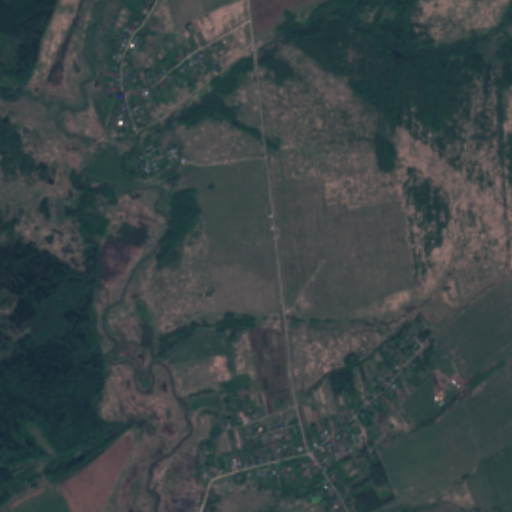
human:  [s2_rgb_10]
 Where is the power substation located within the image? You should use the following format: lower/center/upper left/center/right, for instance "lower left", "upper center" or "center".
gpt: The power substation is located in the lower right of the image.
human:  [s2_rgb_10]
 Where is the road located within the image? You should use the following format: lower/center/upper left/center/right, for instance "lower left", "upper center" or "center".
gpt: There is no road in the image.